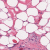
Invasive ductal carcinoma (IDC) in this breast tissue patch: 0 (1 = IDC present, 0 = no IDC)